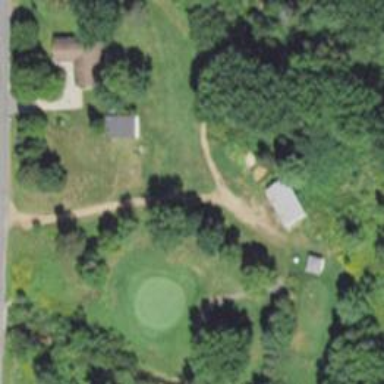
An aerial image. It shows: Pathway for golfing.